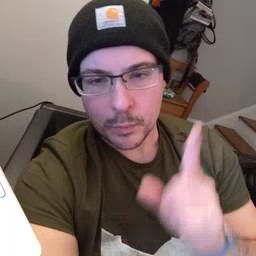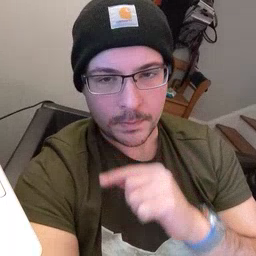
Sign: pretend